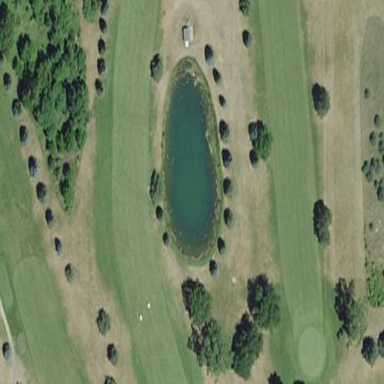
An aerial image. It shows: Grassy area designated as golf fairway.